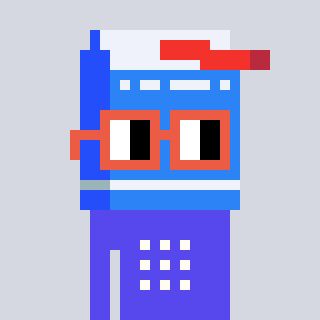
a pixel art character with square orange glasses, a milk-shaped head and a computerblue-colored body on a cool background